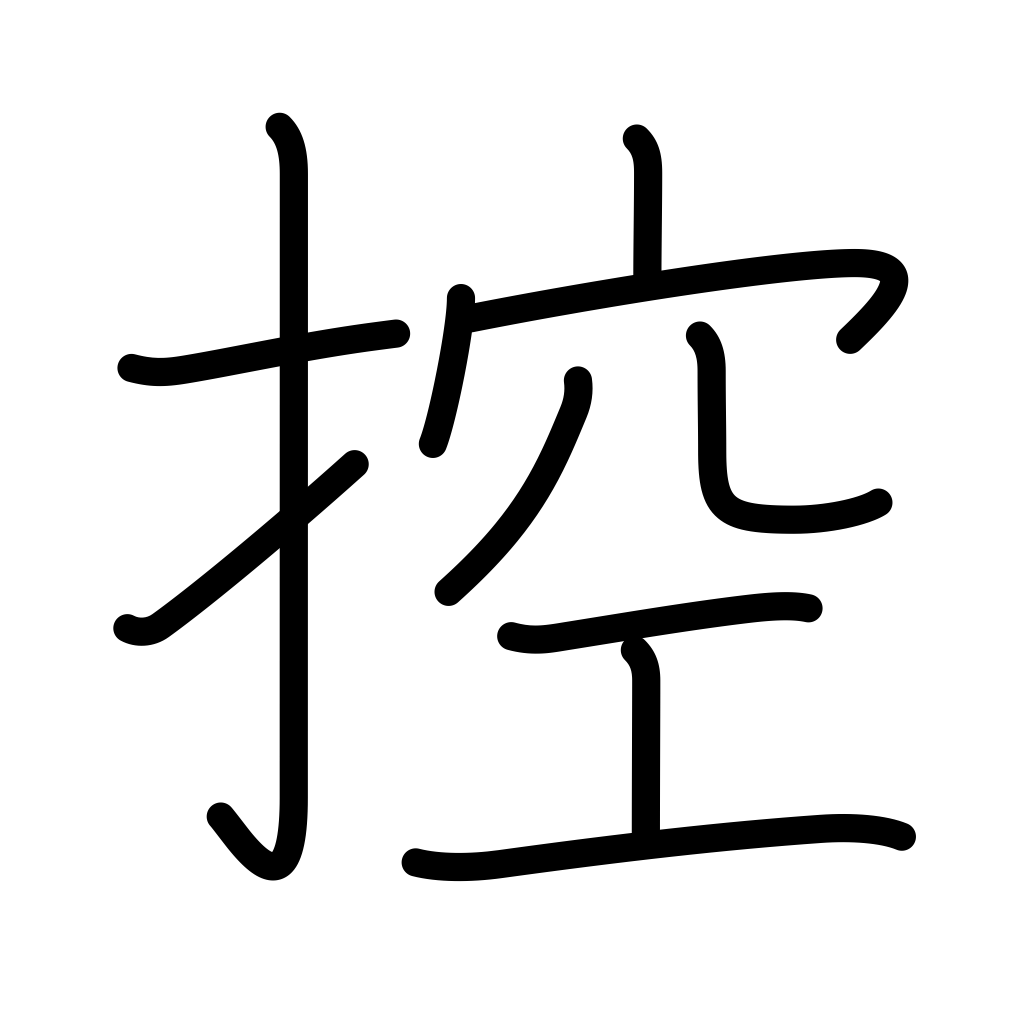
Meaning: withdraw, draw in, hold back, refrain from, be moderate